Interaction volume radius: 10 \u00c5
Interaction volume height: 20 \u00c5
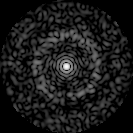
Disorder parameter: 0.8042